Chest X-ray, AP view. Patient: 26 years old, sex M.
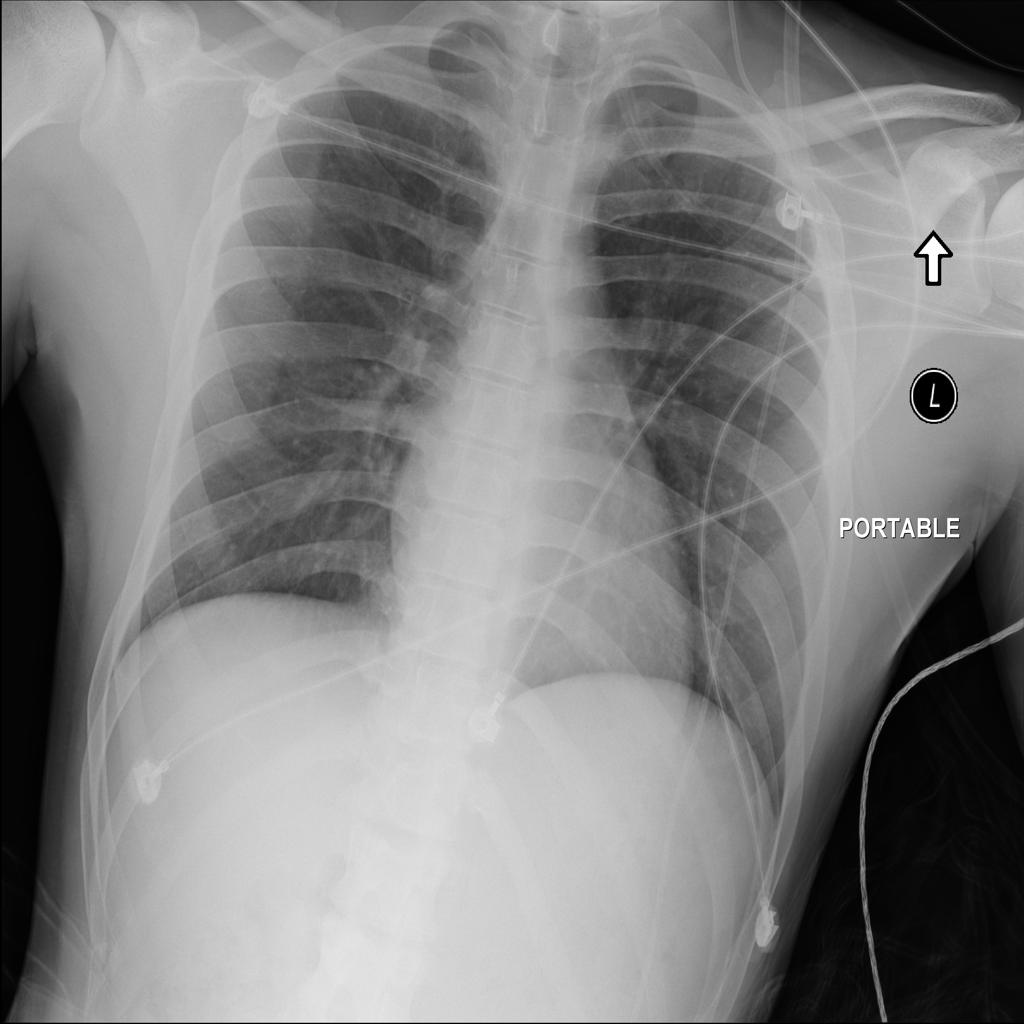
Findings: No Finding